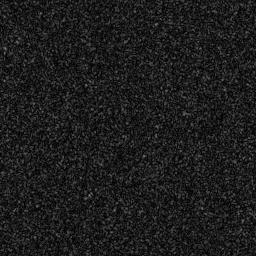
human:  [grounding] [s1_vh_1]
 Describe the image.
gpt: In the satellite image, there is  <ref>1 medium ship </ref> <box>[[0, 50, 7, 62, 0]]</box> located at left.